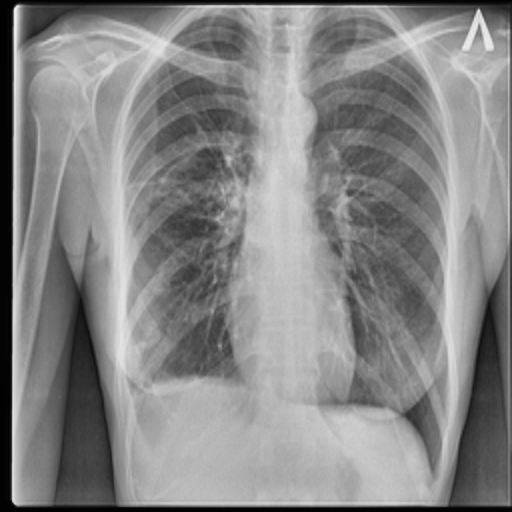
Finding: TUBERCULOSIS